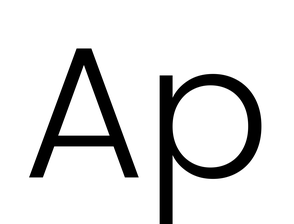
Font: Poppins-Light